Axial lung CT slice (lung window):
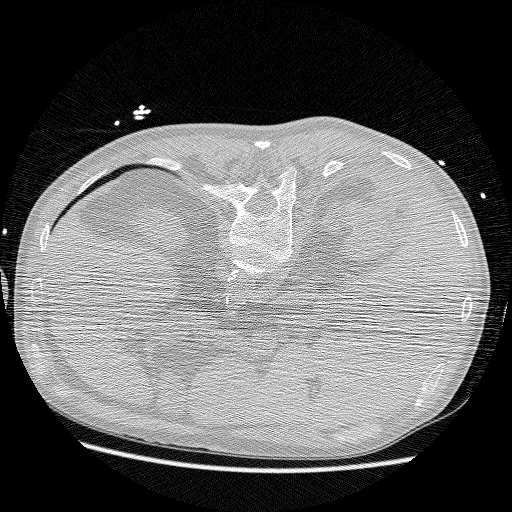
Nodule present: no